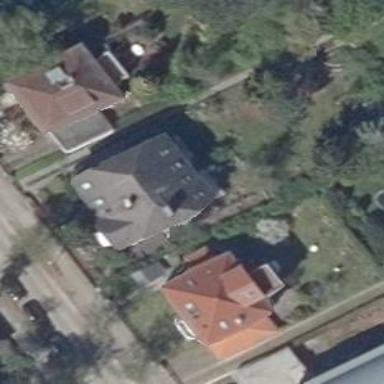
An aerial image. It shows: Detached building.